Brain MRI, t2w sequence, axial 2D slice.
Patient: age 35, sex F, weight 78 kg, height 1.78 m
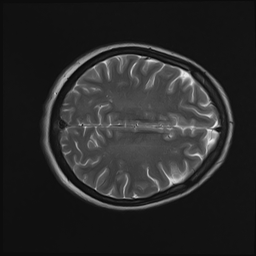